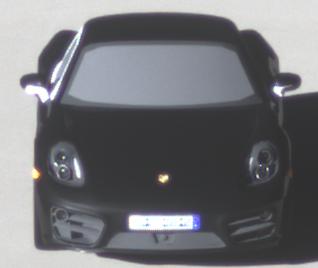
Make: Porsche
Model: Cayman
Detailed model: Cayman (981C)
Model produced from: 2013/03
Model produced until: 2014/04
Doors: 2
Color: black
Road condition: dry road
Daytime: morning or afternoon
Contrast: high contrast